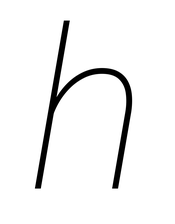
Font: Roboto-Italic_Thin_Italic